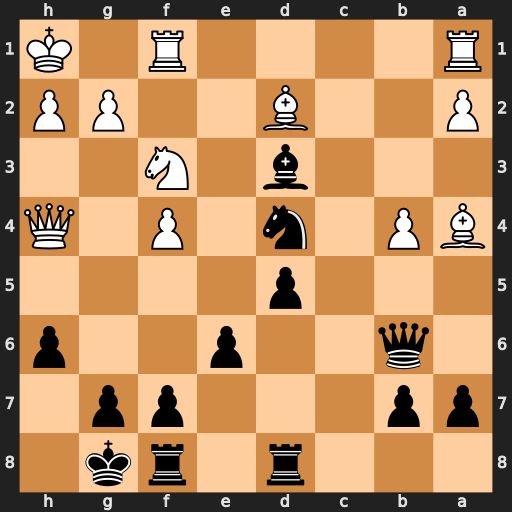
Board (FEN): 3r1rk1/pp3pp1/1q2p2p/3p4/BP1n1P1Q/3b1N2/P2B2PP/R4R1K
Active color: b
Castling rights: -
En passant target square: -
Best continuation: Bxf1 Rxf1 Qa6